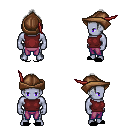
a pixel art fantasy rpg character, male body template, dark elf, purple skin, maroon sleeveless shirt, magenta pants, gray short topknot hairstyle, leather cap, black slippers, four views (front, back, left, right), 2x2 character sprite sheet, small pixel art, hard edges, no anti-aliasing